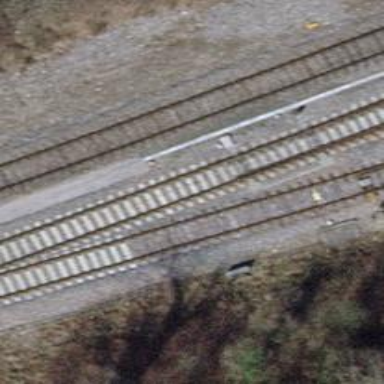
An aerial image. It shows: Railway siding with one electrified track and contact line for powering the train.